Question: I have to show a list of divs in a seamless order, thought their heights may vary.
Here's an example:

As you can see, when an element is floated to the left and is positioned next to another float it generates a white space until the next float. This doesn't happen the other way around. I can't seem to find a way around this and as I use javascript to filter out certain elements (divs) I can not create two different columns.
Here's the html/css:
'''
<div style="width: 200px;">
<div style="float: left; width: 50%; background-color: green;">
<p>Float1</p>
</div>
<div style="float: left; width: 50%; background-color: blue;">
<p>Float2</p>
<p>expanded</p>
</div>
<div style="float: left; width: 50%; background-color: yellow;">
<p>Float3</p>
<p>expanded</p>
</div>
<div style="float: left; width: 50%; background-color: gray;">
<p>Float4</p>
</div>
<div style="float: left; width: 50%; background-color: red;">
<p>Float5</p>
</div>
</div>
'''
Any ideas how to get it to look so that Float1 and Float3 don't have empty room between them?
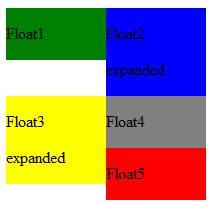
Answer: In your example it might be possible using 'float:left' for the uneven blocks and 'float:right' for the even ones but in general this is not possible using just css. You will need javascript or 2 separate columns (or a combination...).
As you are using javascript already, it would be pretty easy to load all visible blocks in an array and divide them over two columns.